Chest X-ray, AP view. Patient: 33 years old, sex M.
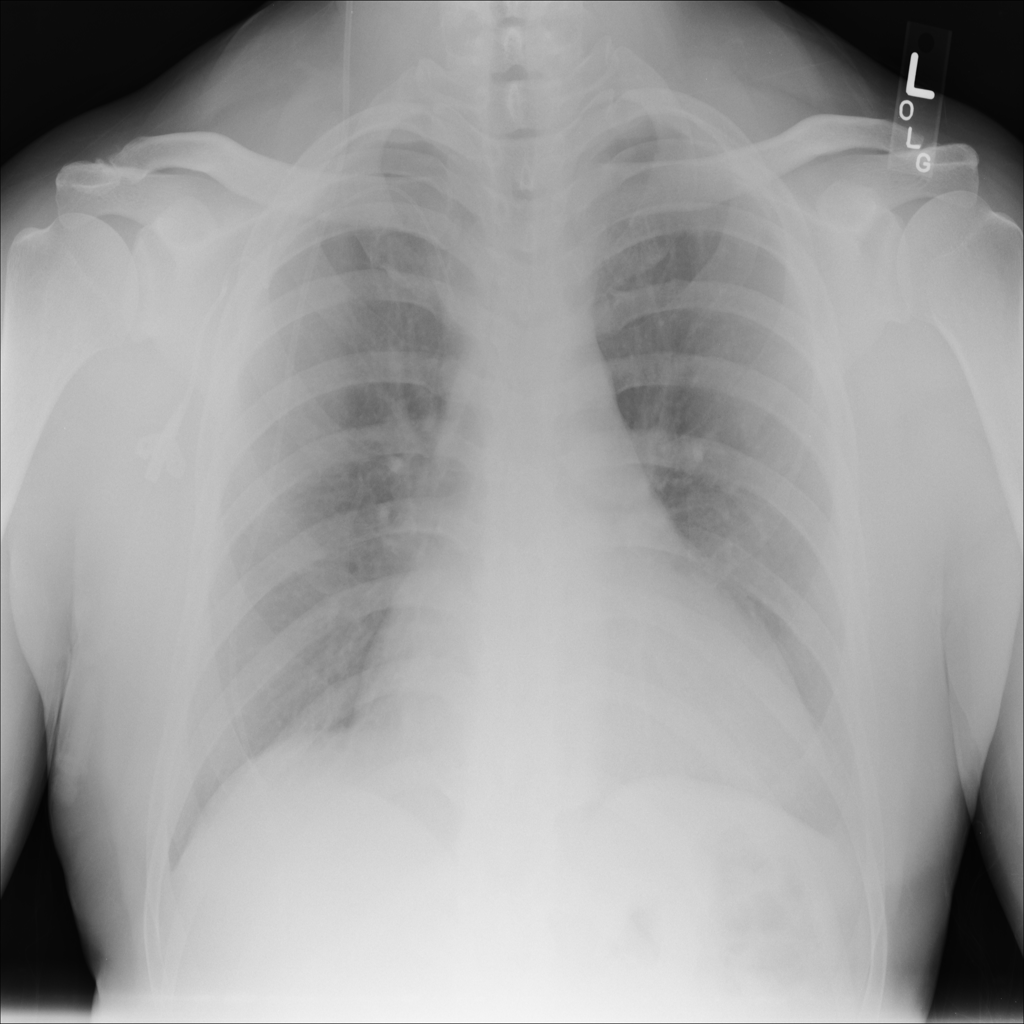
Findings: No Finding